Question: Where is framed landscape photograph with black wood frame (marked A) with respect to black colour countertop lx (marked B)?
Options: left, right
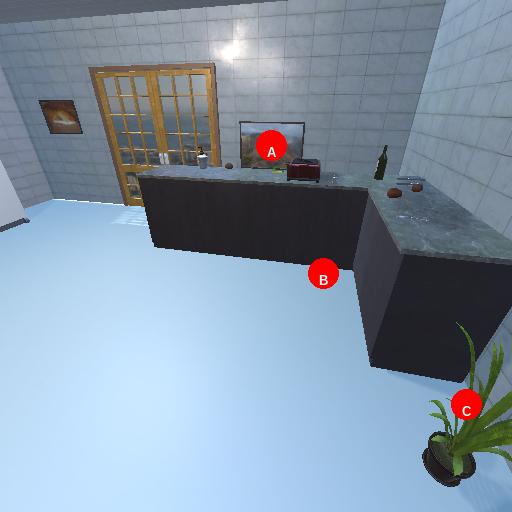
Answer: left